Question: I have a 'RelativeLayout' with one 'ImageButton', one 'ToggleButton' and some other controls. Both buttons aligned on the right of the RelativeLayout. I want them to have the same height. Here is my layout xml:
'''
<RelativeLayout
android:layout_width="match_parent"
android:layout_height="wrap_content"
android:paddingLeft="5dip"
android:paddingRight="5dip"
android:paddingBottom="10dip" >
<ImageButton
android:id="@+id/imageButton"
android:layout_width="wrap_content"
android:layout_height="wrap_content"
android:src="@drawable/copy"
android:layout_alignParentRight="true" />
<ToggleButton
android:id="@+id/buttonView"
android:layout_width="wrap_content"
android:layout_height="0dip"
android:textOn="Hide"
android:textOff="View"
android:layout_toLeftOf="@id/imageButton"
android:layout_alignTop="@id/imageButton"
android:layout_alignBottom="@id/imageButton" />
<!-- ... other controls ... -->
</RelativeLayout>
'''
I tried to set 'layout_height="0dip"' and used 'layout_alignTop' and 'layout_alignBottom' to make ToggleButton to have the same height as ImageButton, but this doesn't work:

As you see, ToggleButton aligned incorrectly, it's always little higher than ImageButton. What am I doing wrong?
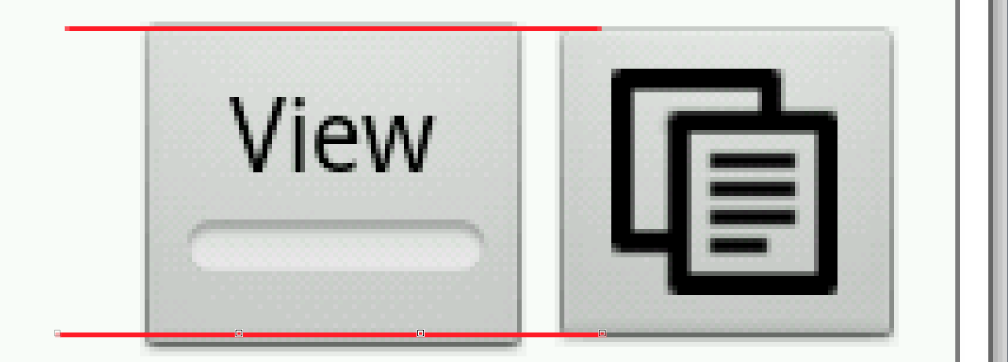
Answer: Try like this..
'''
<RelativeLayout
android:layout_width="wrap_content"
android:layout_height="wrap_content"
android:paddingBottom="10dip"
android:paddingLeft="5dip"
android:paddingRight="5dip" >
<ImageButton
android:id="@+id/imageButton"
android:layout_width="55dp"
android:layout_height="55dp"
android:layout_alignParentBottom="true"
android:layout_alignParentRight="true"
android:src="@drawable/ic_launcher" />
<ToggleButton
android:id="@+id/buttonView"
android:layout_width="55dp"
android:layout_height="54dp"
android:layout_alignTop="@id/imageButton"
android:layout_toLeftOf="@+id/imageButton"
android:textOff="View"
android:textOn="Hide" />
<!-- ... other controls ... -->
</RelativeLayout>
'''
Toggle button will be little bit more height than compare to image button you have to increase the width and height for the image button than it will be perfect ,using same width and height little difference you can find